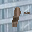
Label: 1